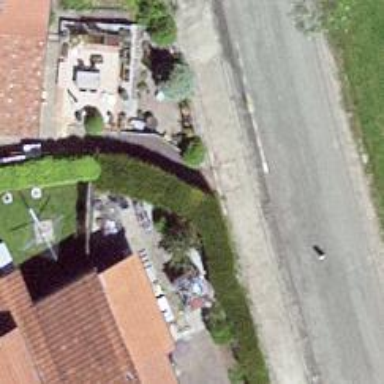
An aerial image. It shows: Hedge barrier.